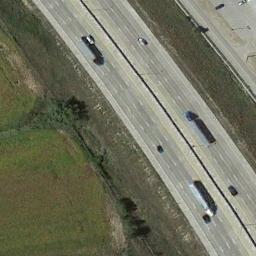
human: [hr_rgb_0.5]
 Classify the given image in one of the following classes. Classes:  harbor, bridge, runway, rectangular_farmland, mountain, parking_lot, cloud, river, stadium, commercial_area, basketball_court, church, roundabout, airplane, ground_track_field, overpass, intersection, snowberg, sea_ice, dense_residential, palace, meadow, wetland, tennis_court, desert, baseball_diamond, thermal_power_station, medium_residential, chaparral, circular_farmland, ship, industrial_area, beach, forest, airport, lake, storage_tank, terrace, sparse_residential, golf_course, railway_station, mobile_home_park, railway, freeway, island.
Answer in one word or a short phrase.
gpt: freeway